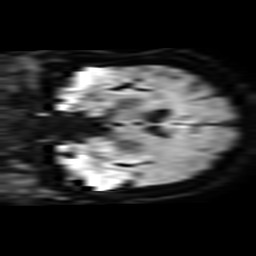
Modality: TRACE
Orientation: coronal
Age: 57
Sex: male
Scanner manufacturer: philips
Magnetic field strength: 3 T
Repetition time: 3.462 s
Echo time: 0.076 s